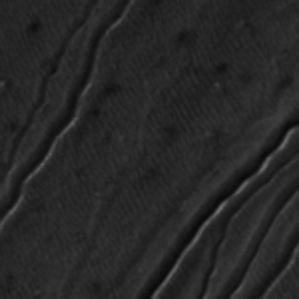
Label: frost